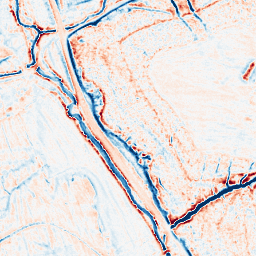
Category: edge_preserving
Decomposition family: anisotropic_diffusion
Decomposition parameters: iterations: 50
kappa: 50
gamma: 0.05
Upsampling method: linear_exact
Upsampling parameters: scale: 4
Upsampling scale: 4